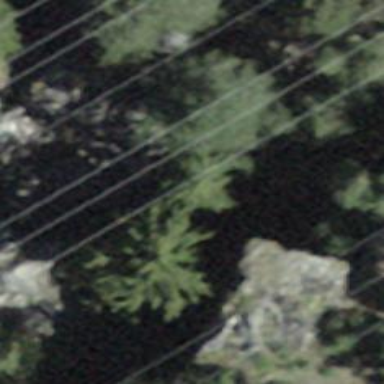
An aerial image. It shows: Natural cliff.